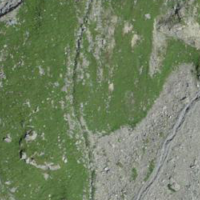
EUNIS habitat code: 26
Species observed at this site:
Bartsia alpina